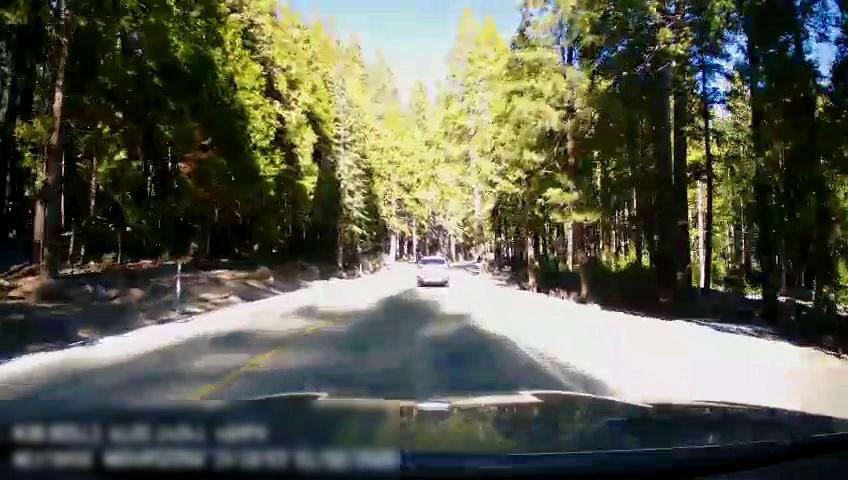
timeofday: Day
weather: Sunny
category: Drivable Space
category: Vehicles | SUV
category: Lanes | Current Lane